Question: I am using this script to plot chemical elements using ggplot2 in R:
'''
# Load the same Data set but in different name, becaus it is just for plotting elements as a well log:
Core31B1 <- read.csv('OilSandC31B1BatchResultsCr.csv', header = TRUE)
#
# Calculating the ratios of Ca.Ti, Ca.K, Ca.Fe:
C31B1$Ca.Ti.ratio <- (C31B1$Ca/C31B1$Ti)
C31B1$Ca.K.ratio <- (C31B1$Ca/C31B1$K)
C31B1$Ca.Fe.ratio <- (C31B1$Ca/C31B1$Fe)
C31B1$Fe.Ti.ratio <- (C31B1$Fe/C31B1$Ti)
#C31B1$Si.Al.ratio <- (C31B1$Si/C31B1$Al)
#
# Create a subset of ratios and depth
core31B1_ratio <- C31B1[-2:-18]
#
# Removing the totCount column:
Core31B1 <- Core31B1[-9]
#
# Metling the data set based on the depth values, to have only three columns: depth, element and count
C31B1_melted <- melt(Core31B1, id.vars="depth")
#ratio melted
C31B1_ra_melted <- melt(core31B1_ratio, id.vars="depth")
#
# Eliminating the NA data from the data set
C31B1_melted<-na.exclude(C31B1_melted)
# ratios
C31B1_ra_melted <-na.exclude(C31B1_ra_melted)
#
# Rename the columns:
colnames(C31B1_melted) <- c("depth","element","counts")
# ratios
colnames(C31B1_ra_melted) <- c("depth","ratio","percentage")
#
# Ploting the data in well logs format using ggplot2:
Core31B1_Sp <- ggplot(C31B1_melted, aes(x=counts, y=depth)) +
theme_bw() +
geom_path(aes(linetype = element))+ geom_path(size = 0.6) +
labs(title='Core 31 Box 1 Bioturbated sediments') +
scale_y_reverse() +
facet_grid(. ~ element, scales='free_x') #rasterImage(Core31Image, 0, 1515.03, 150, 0, interpolate = FALSE)
#
# View the plot:
Core31B1_Sp
'''
I got the following image (as you can see the plot has seven element plots, and each one has its scale. Please ignore the shadings and the image at the far left):

My question is, is there a way to make these scales the same like using log scales? If yes what I should change in my codes to change the scales?
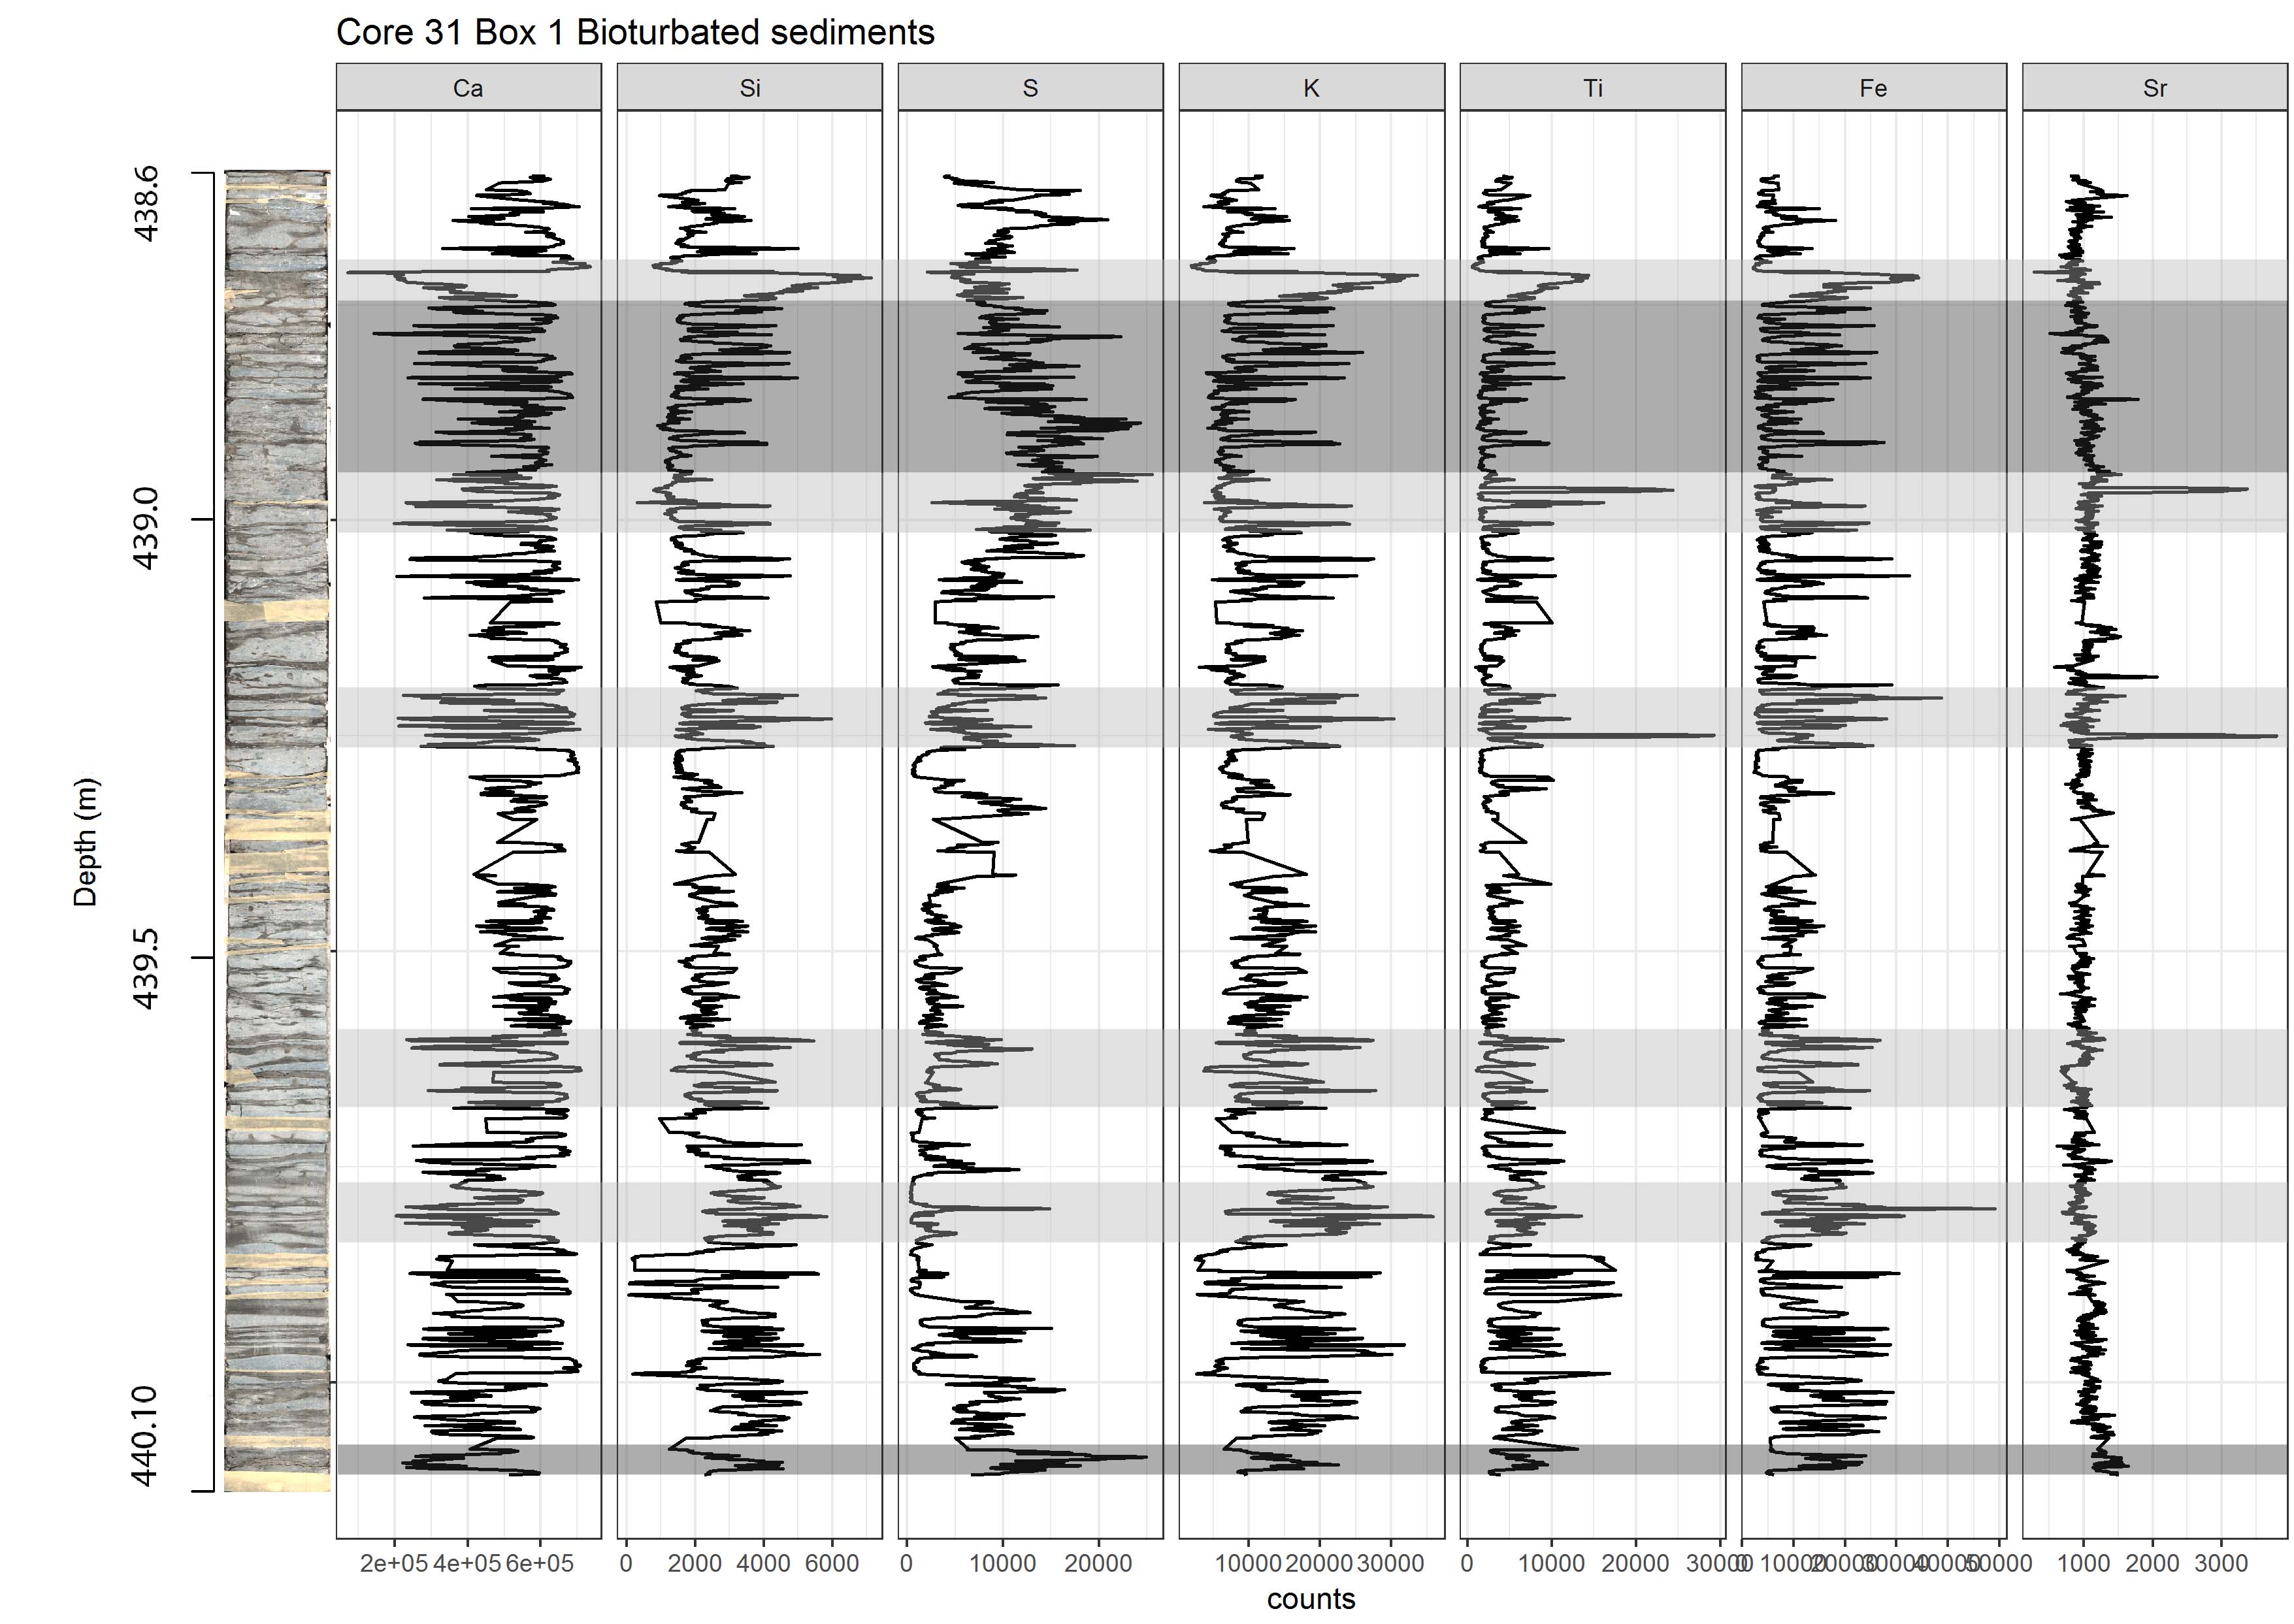
Answer: It is not clear what you mean by "the same" because that will not give you the same result as log transforming the values. Here is how to get the log transformation, which, when combined with the no using 'free_x' will give you the plot I think you are asking for.
First, since you didn't provide any reproducible data (see <URL> to do the construction:
'''
forRatios <-
names(iris)[1:3] %>%
combn(2, paste, collapse = " / ")
toPlot <-
iris %>%
mutate_(.dots = forRatios) %>%
select(contains("/")) %>%
mutate(yLocation = 1:n()) %>%
gather(Comparison, Ratio, -yLocation) %>%
mutate(logRatio = log2(Ratio))
'''
Note that the last line takes the log base 2 of the ratio. This allows ratios in each direction (above and below 1) to plot meaningfully. I think that step is what you need. you can accomplish something similar with 'myDF$logRatio <- log2(myDF$ratio)' if you don't want to use 'dplyr'.
Then, you can just plot that:
'''
ggplot(
toPlot
, aes(x = logRatio
, y = yLocation) ) +
geom_path() +
facet_wrap(~Comparison)
'''
Gives:
<URL>